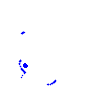
Particle: electron